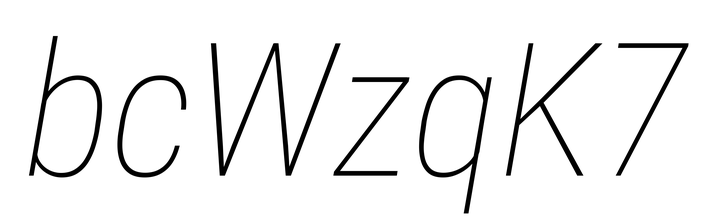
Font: Roboto-Italic_Condensed_Thin_Italic